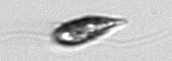
Label: Euglena